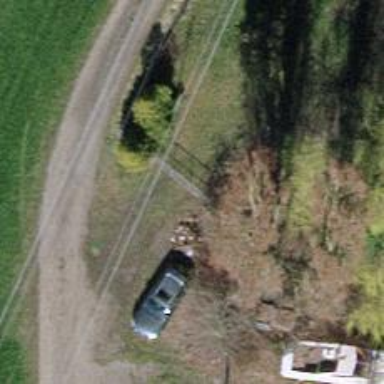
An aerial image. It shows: Shrub in its natural environment.